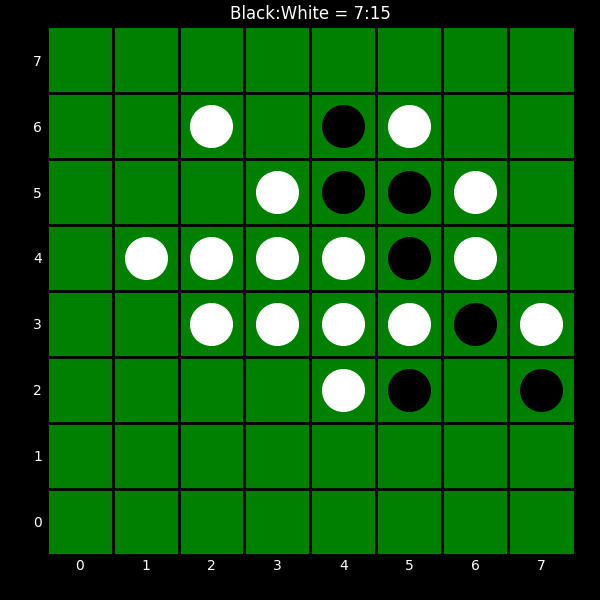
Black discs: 7
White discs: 15